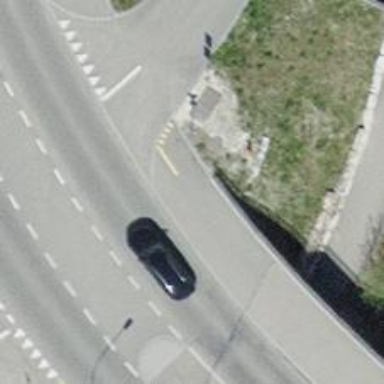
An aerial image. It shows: Sidewalk along the footway.